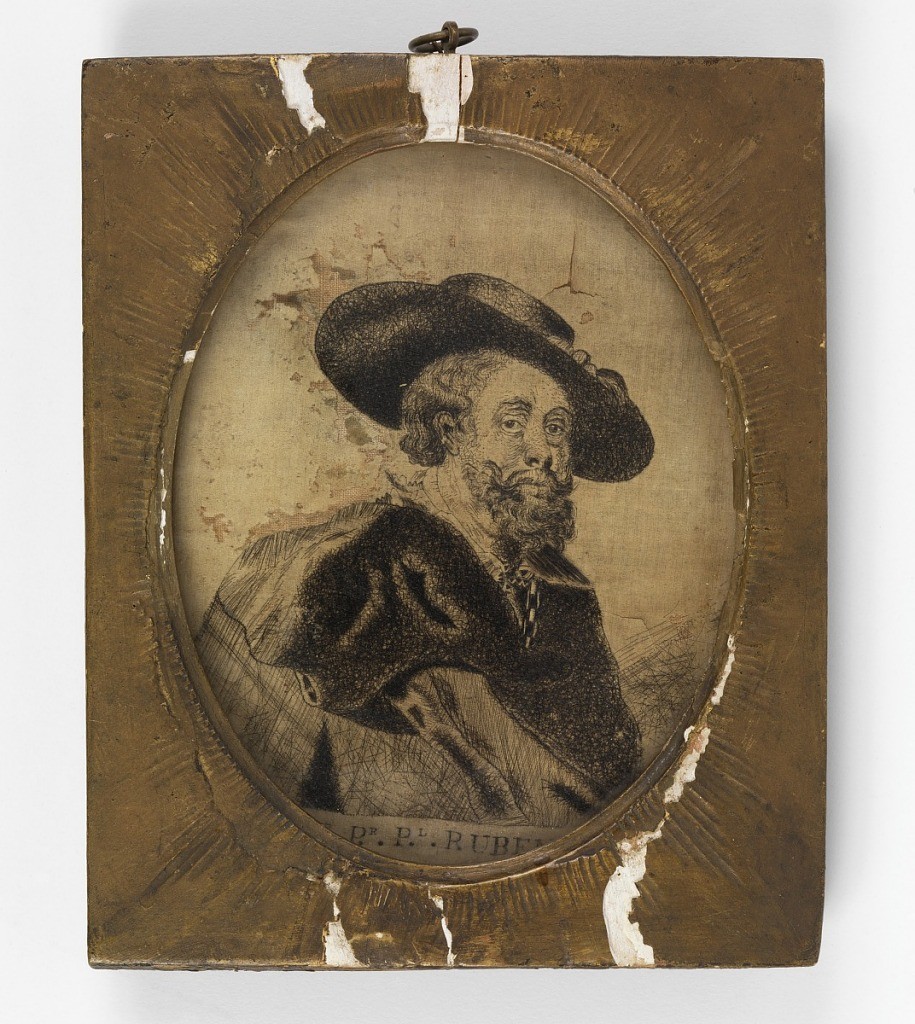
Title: Embroidered picture
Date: early 19th century
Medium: hair embroidery on silk foundation Technique: embroidered in satin, running and stem stitches on plain weave foundation
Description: A three-quarter frontal portrait of a man in a large hat with a cloak draped around his shoulders, "Sr. Pr. Pl. Rubens", embroidered all in black.